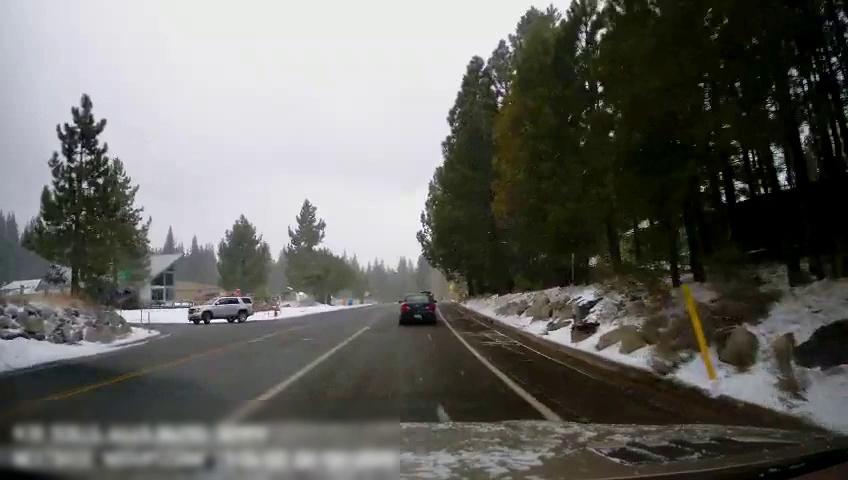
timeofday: Day
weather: Snowy
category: Drivable Space
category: Vehicles | SUV
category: Vehicles | Car
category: Lanes | Opposite Lane
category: Lanes | Opposite Lane
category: Lanes | Current Lane
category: Lanes | Current Lane
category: Lanes | Alternate Lane